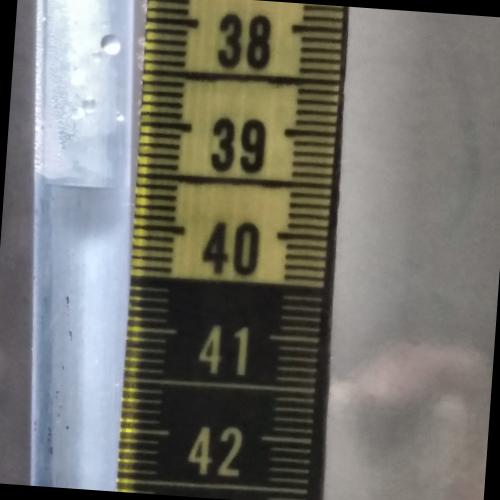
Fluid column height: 39.6 cm